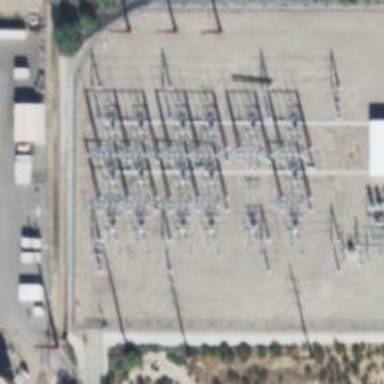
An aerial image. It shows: Switch for power supply.